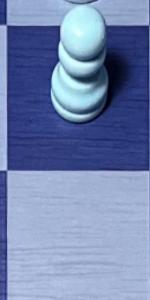
Label: Empty